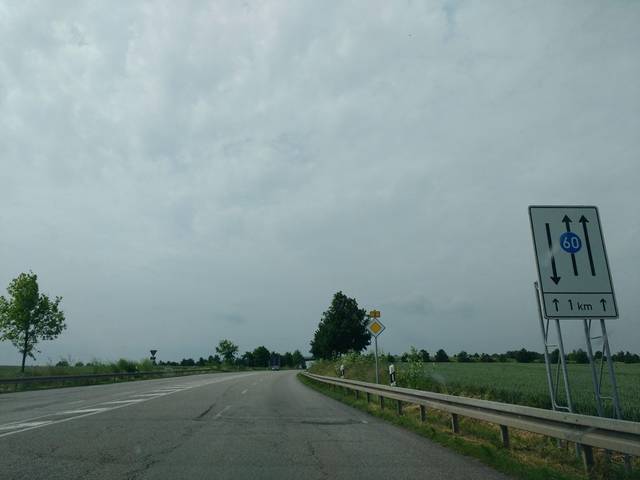
Region: Germany
Coordinates: 51.079, 12.118